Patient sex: M
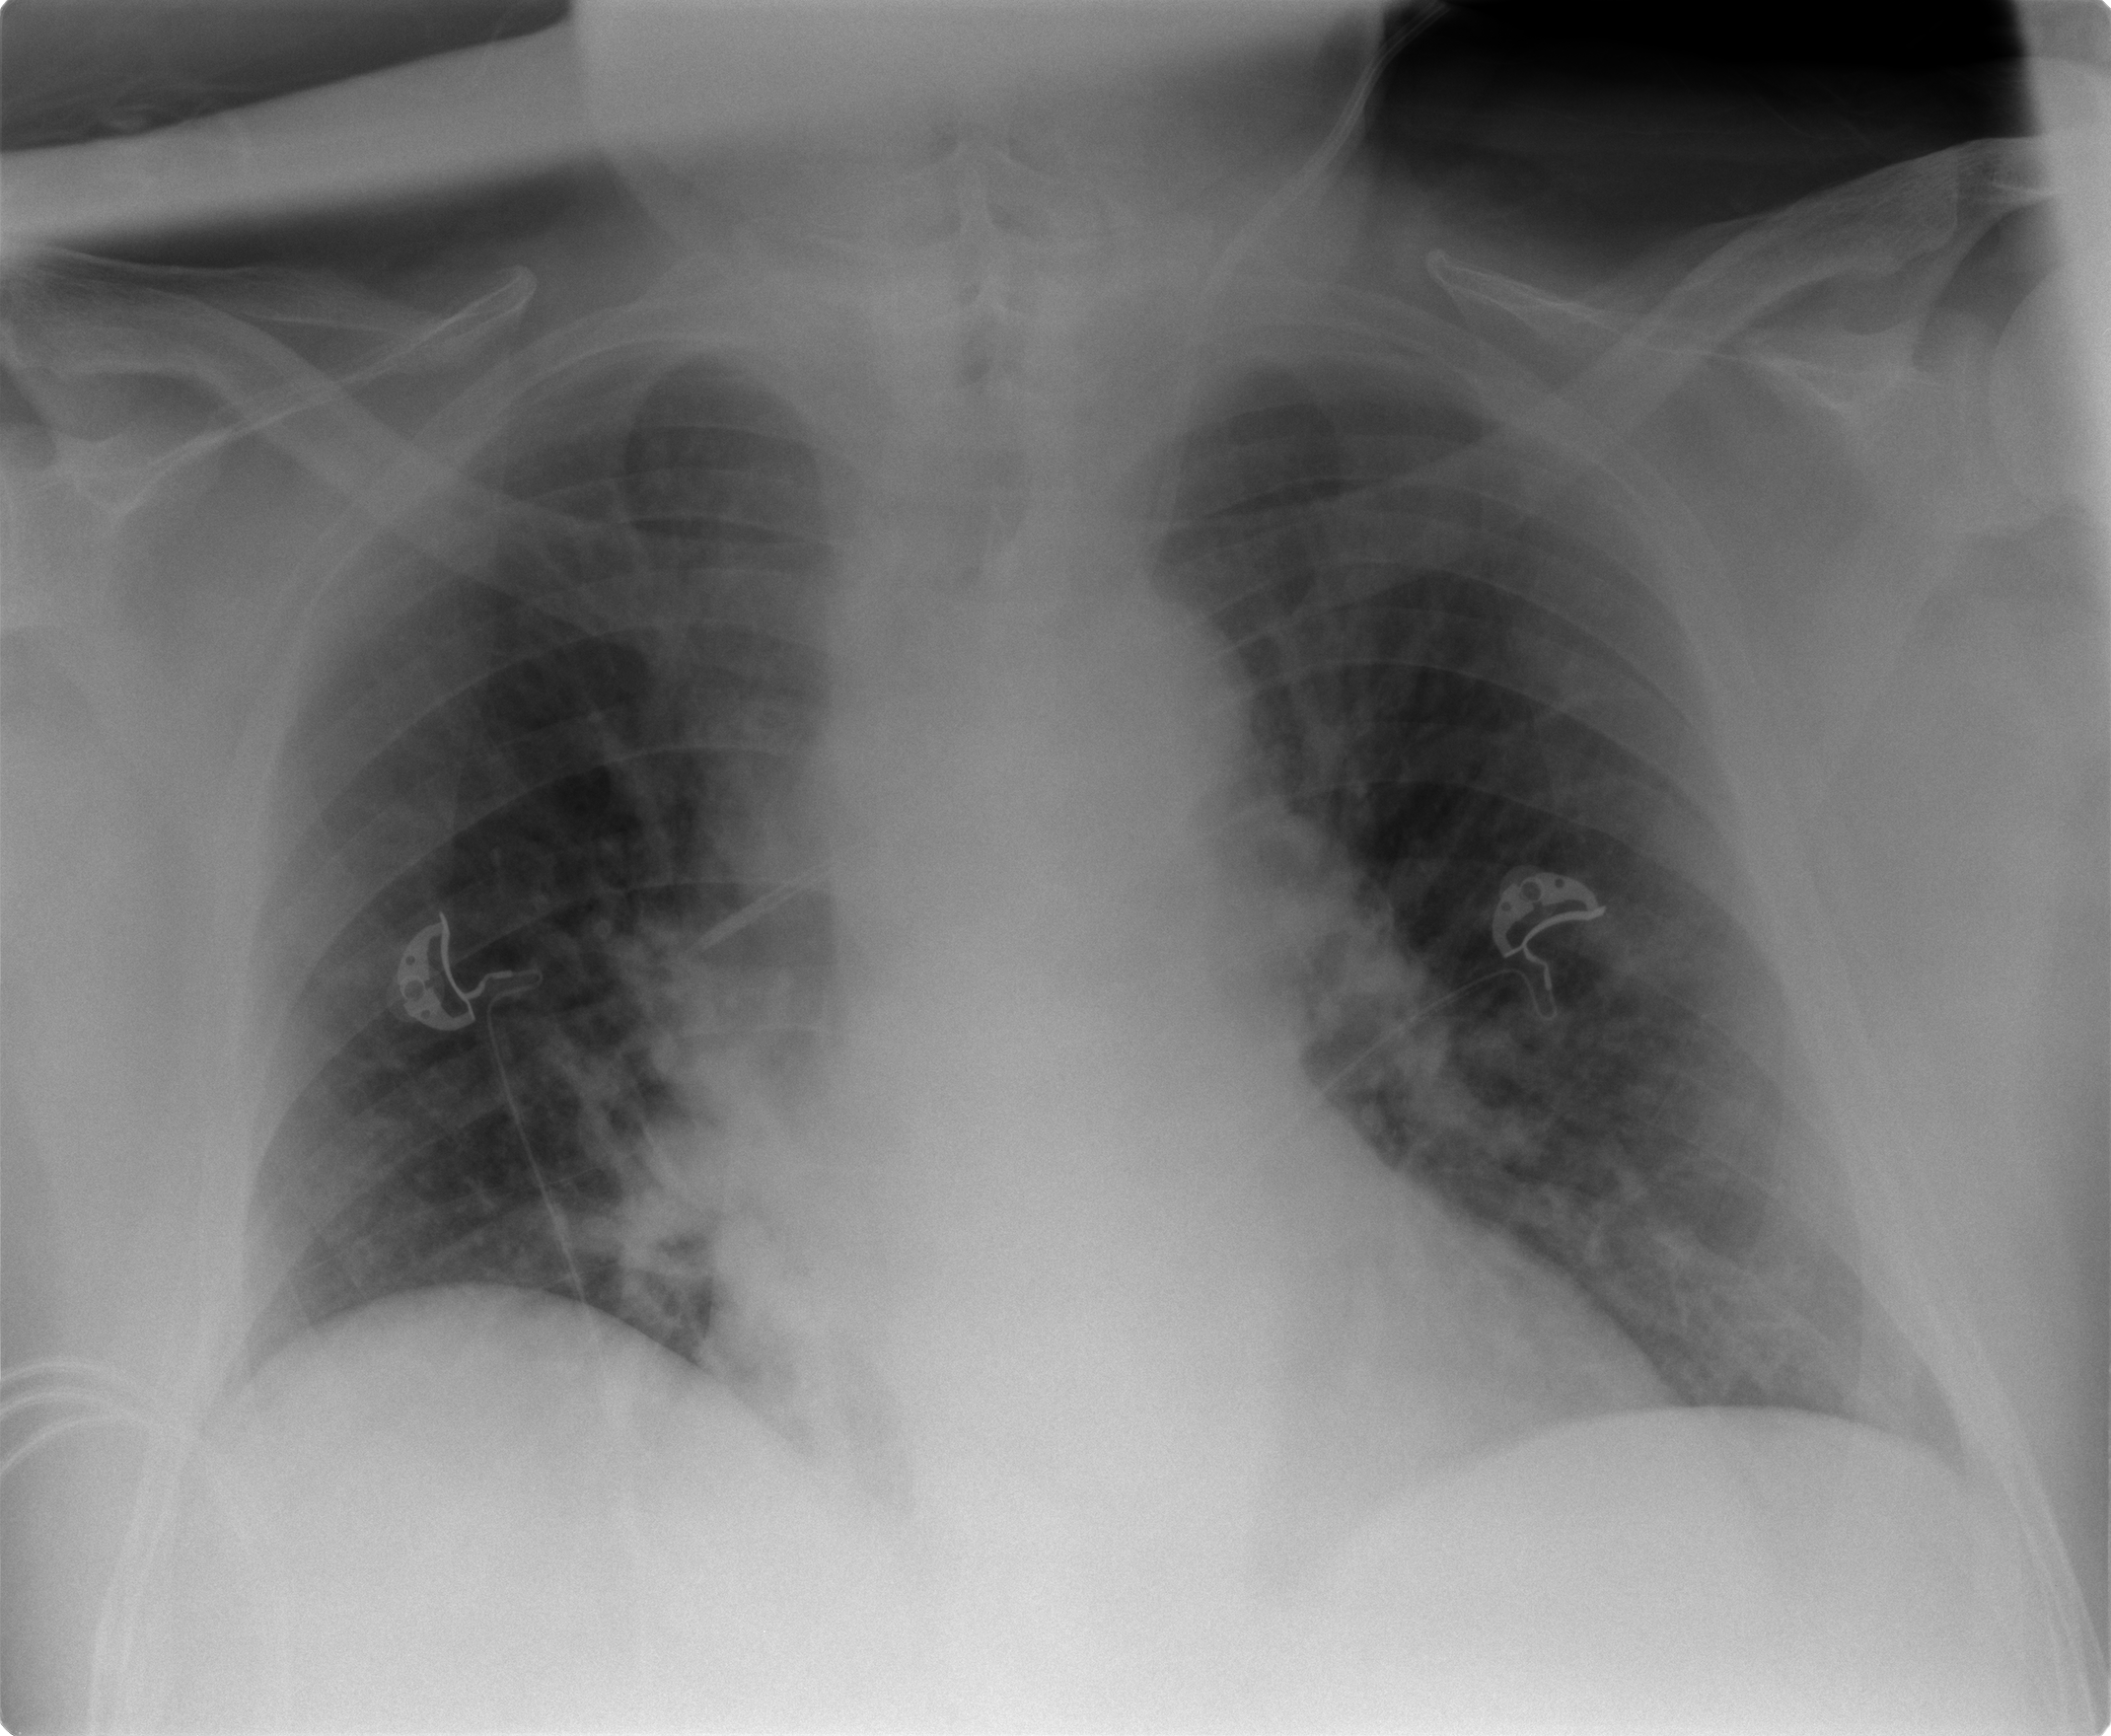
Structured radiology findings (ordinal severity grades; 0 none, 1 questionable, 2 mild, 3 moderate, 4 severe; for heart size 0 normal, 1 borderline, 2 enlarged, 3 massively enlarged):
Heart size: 2
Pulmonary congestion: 2
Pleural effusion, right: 0
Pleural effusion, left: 0
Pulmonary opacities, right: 0
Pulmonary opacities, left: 0
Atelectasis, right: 2
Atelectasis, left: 2